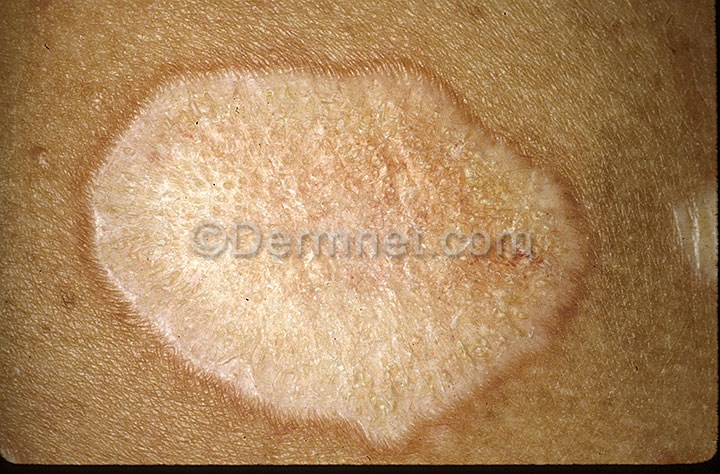
Disease: Psoriasis pictures Lichen Planus and related diseases